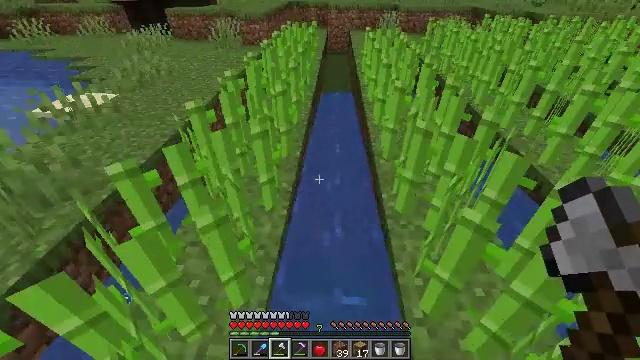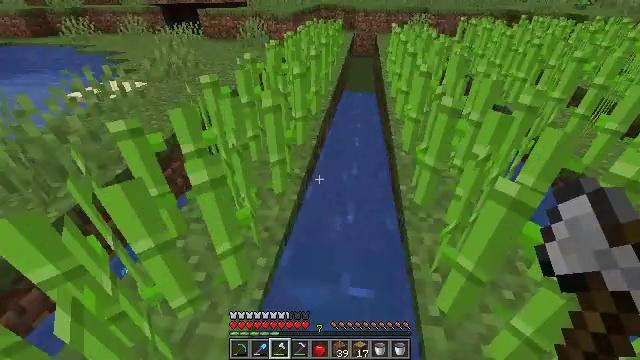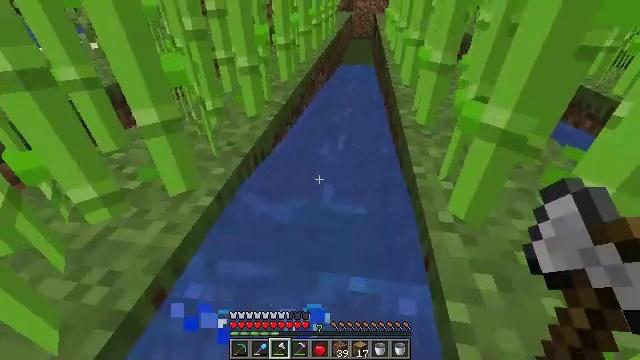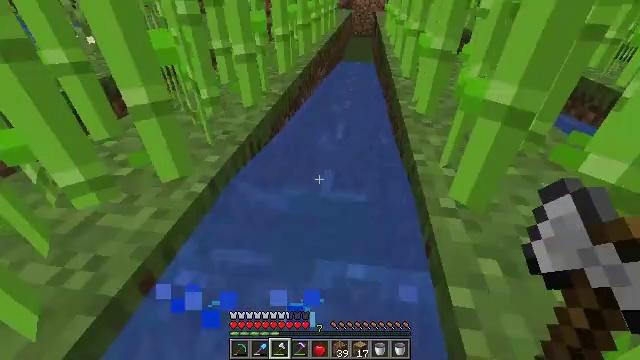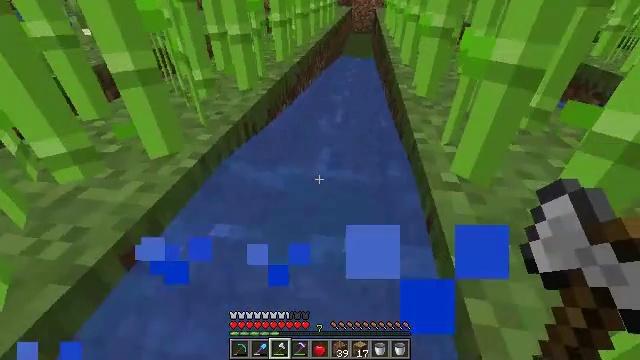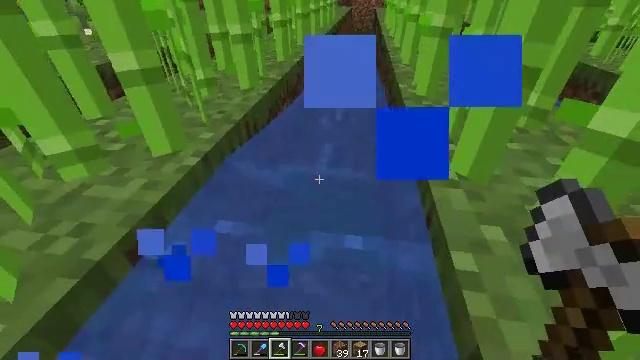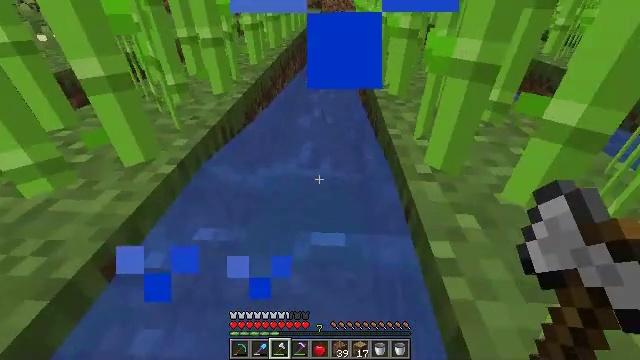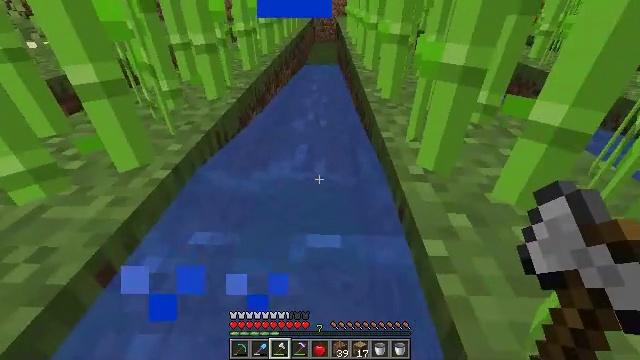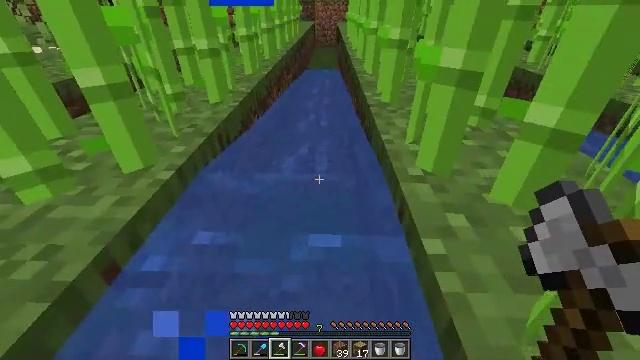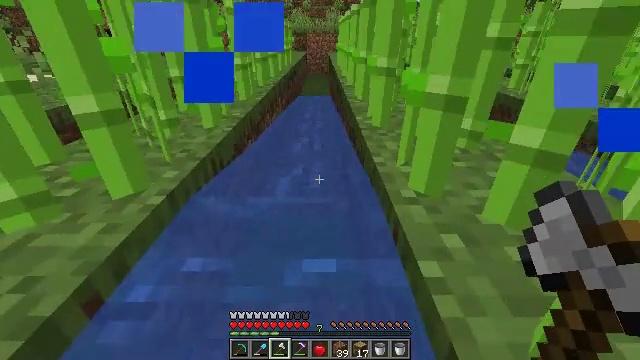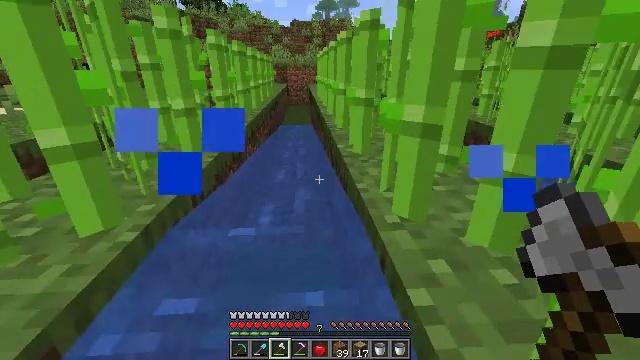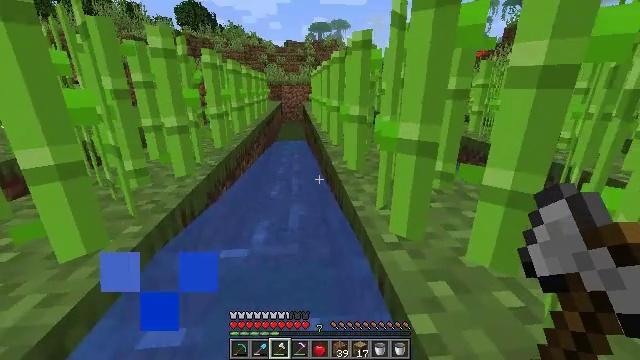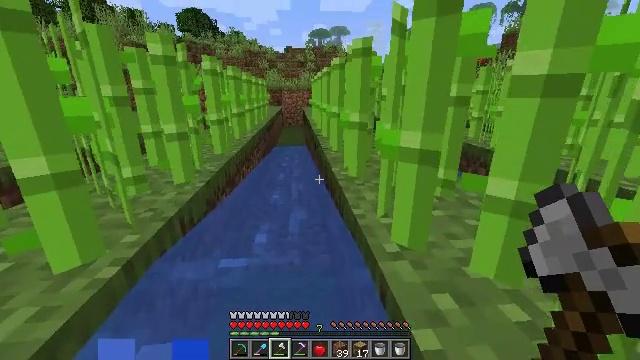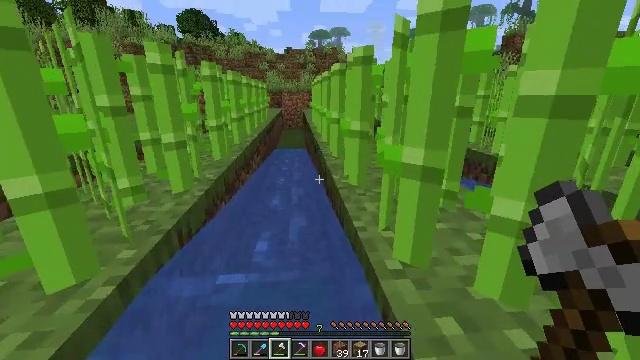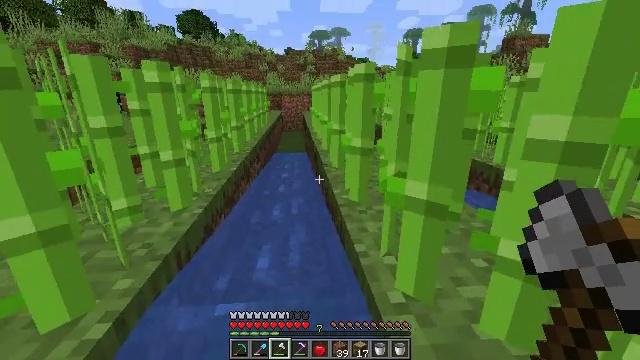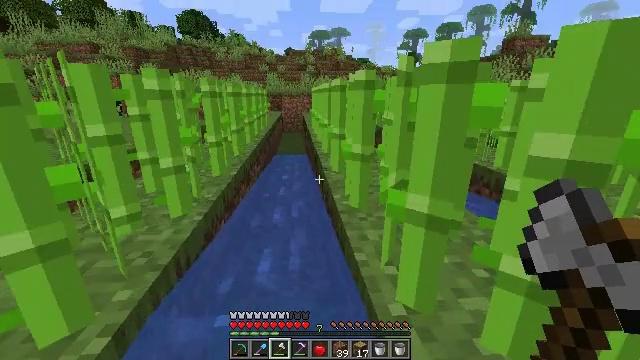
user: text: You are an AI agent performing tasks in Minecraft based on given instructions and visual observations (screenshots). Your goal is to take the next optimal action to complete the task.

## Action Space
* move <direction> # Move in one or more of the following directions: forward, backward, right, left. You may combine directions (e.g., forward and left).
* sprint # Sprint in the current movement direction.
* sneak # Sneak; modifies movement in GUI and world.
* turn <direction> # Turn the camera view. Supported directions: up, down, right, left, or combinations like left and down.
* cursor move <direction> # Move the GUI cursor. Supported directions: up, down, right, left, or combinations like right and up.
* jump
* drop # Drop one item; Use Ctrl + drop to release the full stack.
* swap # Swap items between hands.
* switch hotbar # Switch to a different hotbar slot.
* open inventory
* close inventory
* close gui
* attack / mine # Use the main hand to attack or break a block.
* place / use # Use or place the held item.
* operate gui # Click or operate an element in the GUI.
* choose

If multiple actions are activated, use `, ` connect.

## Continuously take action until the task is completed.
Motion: motion action
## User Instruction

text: Collect sugar cane near water sources.
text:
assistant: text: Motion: turn left and up
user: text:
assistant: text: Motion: no_op
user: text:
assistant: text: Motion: no_op
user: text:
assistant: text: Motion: no_op
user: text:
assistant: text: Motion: no_op
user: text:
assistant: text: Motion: turn right
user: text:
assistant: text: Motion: turn right and up
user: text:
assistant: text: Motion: move forward
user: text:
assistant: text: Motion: move forward, turn right and up
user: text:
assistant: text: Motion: move forward, turn right and up
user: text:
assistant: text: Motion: move forward, turn right and up
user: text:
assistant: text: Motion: move forward, turn up, jump
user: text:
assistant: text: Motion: move forward, jump
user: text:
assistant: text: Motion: move forward, jump
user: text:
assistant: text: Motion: move forward, jump
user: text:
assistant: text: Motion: move forward, jump
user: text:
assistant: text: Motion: move forward, jump
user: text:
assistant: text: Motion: move forward and move right, turn right, jump
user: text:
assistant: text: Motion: move forward and move right, turn right and down, jump
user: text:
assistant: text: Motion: move forward and move right, turn right and down, jump
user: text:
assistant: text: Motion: move forward and move right, turn right, jump
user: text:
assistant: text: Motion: move forward and move right, turn right, jump
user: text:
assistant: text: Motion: move forward and move right, jump
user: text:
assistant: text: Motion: move forward and move right, jump
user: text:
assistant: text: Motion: move forward and move right, jump
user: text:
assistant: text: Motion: move forward and move right, jump
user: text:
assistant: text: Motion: move forward and move right, jump
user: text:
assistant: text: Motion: move forward and move right, jump
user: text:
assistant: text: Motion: move forward and move right, jump
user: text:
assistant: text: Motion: move forward and move right, jump